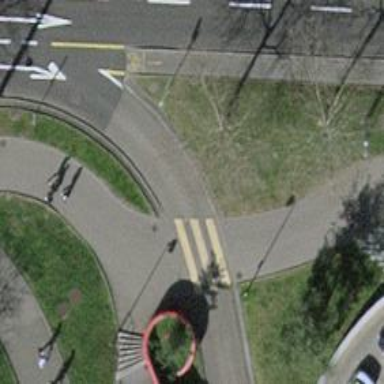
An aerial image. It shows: Kerb serving as barrier.